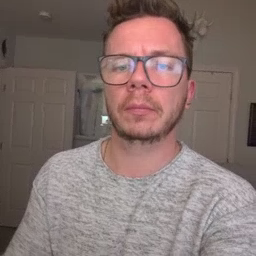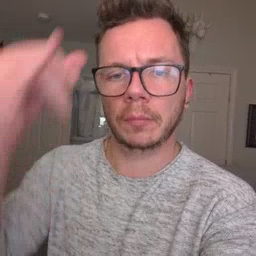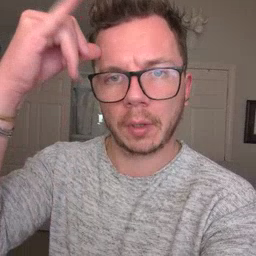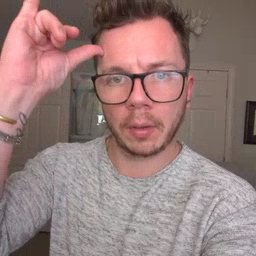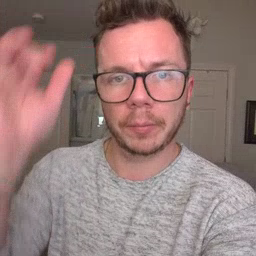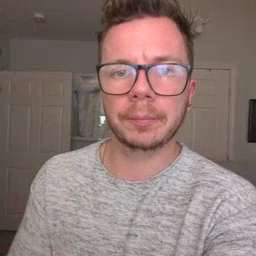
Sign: cow